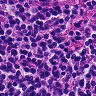
Metastatic tissue present: no